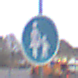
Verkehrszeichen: Gehweg
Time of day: MorningAfternoon
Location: Outdoor (Urban)
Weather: PartlyCloudy
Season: NotSpecified
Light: Natural